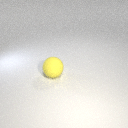
large yellow rubber sphere